Interaction volume radius: 10 \u00c5
Interaction volume height: 10 \u00c5
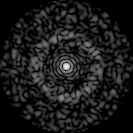
Disorder parameter: 0.8336